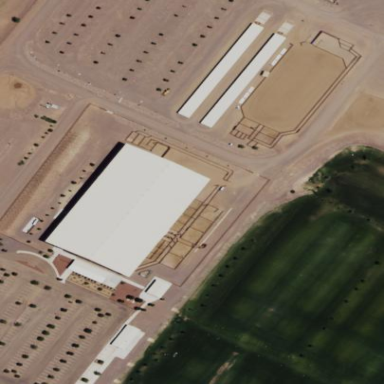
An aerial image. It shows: Stable building located within sports center.